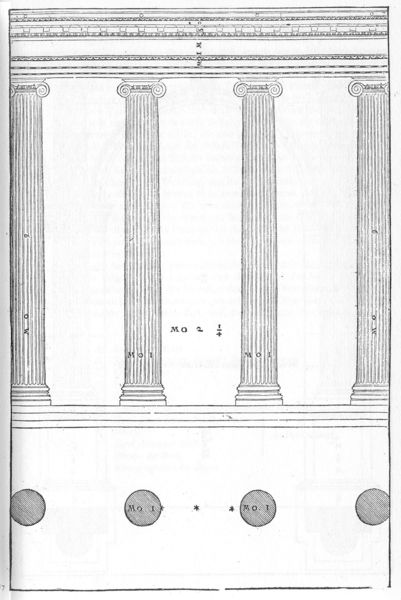
Titel: I Quattro Libri della Architettura, Buch I, Kap. 16 Über die ionische Ordnung (Säulenkolonnade)
Künstler: Andrea Palladio
Institution: (Seriendruck)
Schlagwörter: weiß, grau, schwarz, skizze, säule, säulen, zeichnung, masse, architektur, sockel, kreis, rund, kanneliert, studie, grafik, graphik, linien, treppe, zahlen, stuck, stufe, stufen, aufsicht, vier, eingang, kolonnade, antike, höhe, kreuz, linie, druck, schwarzweiss, radierung, stich, seite, strich, kreise, bleistift, entwurf, schema, architrav, kapitelle, kapitell, fries, voluten, ionisch, griechisch, griechenland, plan, tempel, basis, dorisch, vorlage, kupferstich, kannelüren, schaft, querschnitt, römisch, grundriss, abakus, aufriss, bauzeichnung, bauplan, goldener schnitt, plinthen, schäfte, atrium, säulenordnung, fires, berechnung, dorika, abmessungen, alberti, angaben, zeichnng, abstand, attica, sellerie, temoel, formeln, arhcitektur, vitruv, ionische säule, saule, mo, trochulus, mo 1